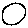
Label: circle